Question: I would like to know why if someone is facing the same problem to get your Rails Assets files from AWS S3 bucket!
and why keep showing this access denied when i try to get the css upload by AssetSync
Thank you vey much
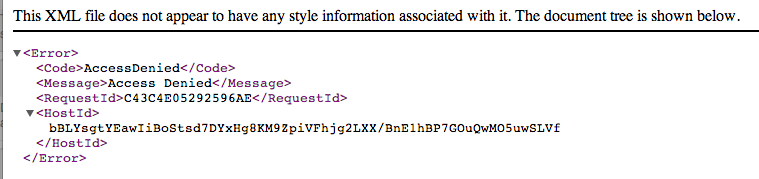
Answer: By default, objects on S3 are "private" -- they are only accessible if you prove to "own" those objects by providing some credentials in the query string.
To make the objects publicly accessible (ie, without having to sign the requests), you need to attach a policy to the bucket.
To add that permission, go to S3 on the AWS Management Console, click on your bucket, select , and there you will see "Permissions". Try that.